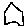
Label: hexagon